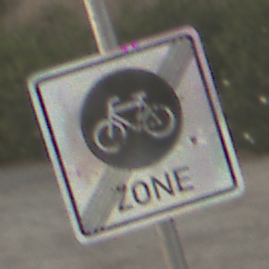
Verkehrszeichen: EndeFahrradzone
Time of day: SunriseSunset
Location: Outdoor (RoadRail)
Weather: PartlyCloudy
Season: NotSpecified
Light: Natural